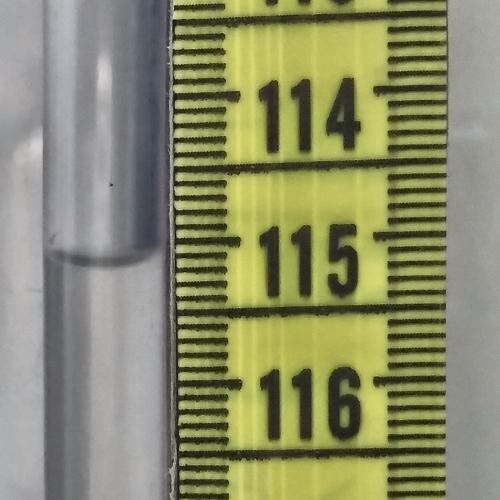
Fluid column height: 115.1 cm